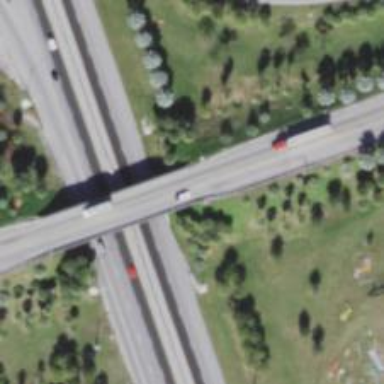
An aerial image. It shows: There is bridge over motorway link with trumpet junction.